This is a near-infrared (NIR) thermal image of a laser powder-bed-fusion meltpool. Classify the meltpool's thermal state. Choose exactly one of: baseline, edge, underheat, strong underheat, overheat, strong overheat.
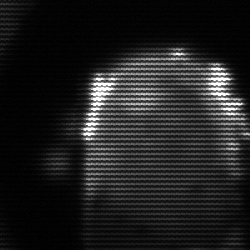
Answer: baseline